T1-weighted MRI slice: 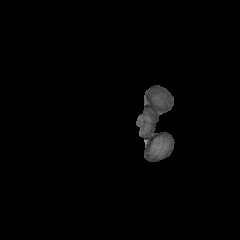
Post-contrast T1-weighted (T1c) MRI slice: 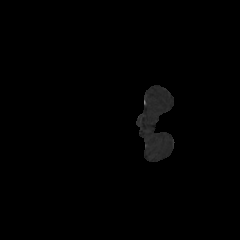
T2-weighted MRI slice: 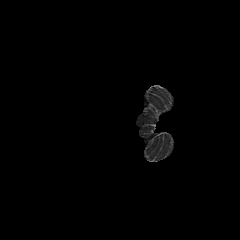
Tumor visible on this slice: no